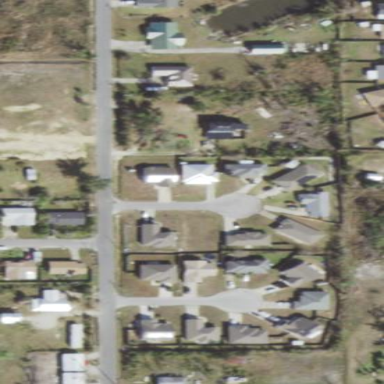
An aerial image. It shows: Single-family residential area.